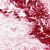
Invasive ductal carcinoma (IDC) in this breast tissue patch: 0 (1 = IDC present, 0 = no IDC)